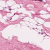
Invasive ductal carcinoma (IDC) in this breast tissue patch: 0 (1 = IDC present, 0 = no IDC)